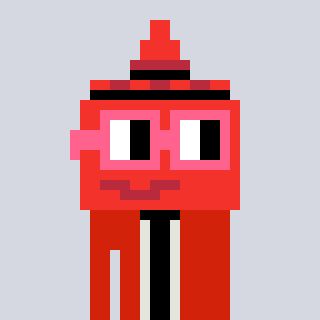
a pixel art character with square pink glasses, a ketchup-shaped head and a red-colored body on a cool background